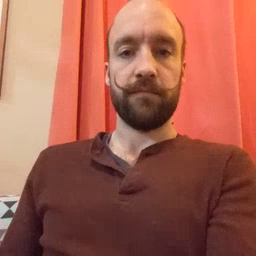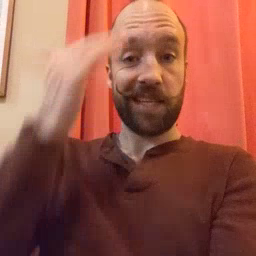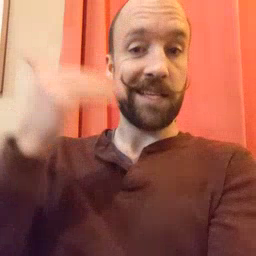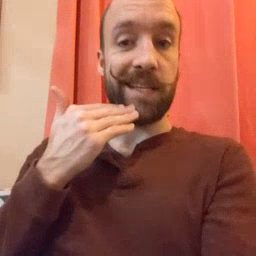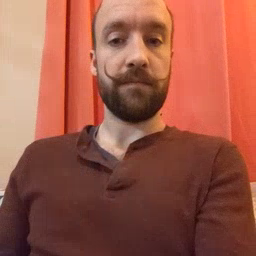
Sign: head